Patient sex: M
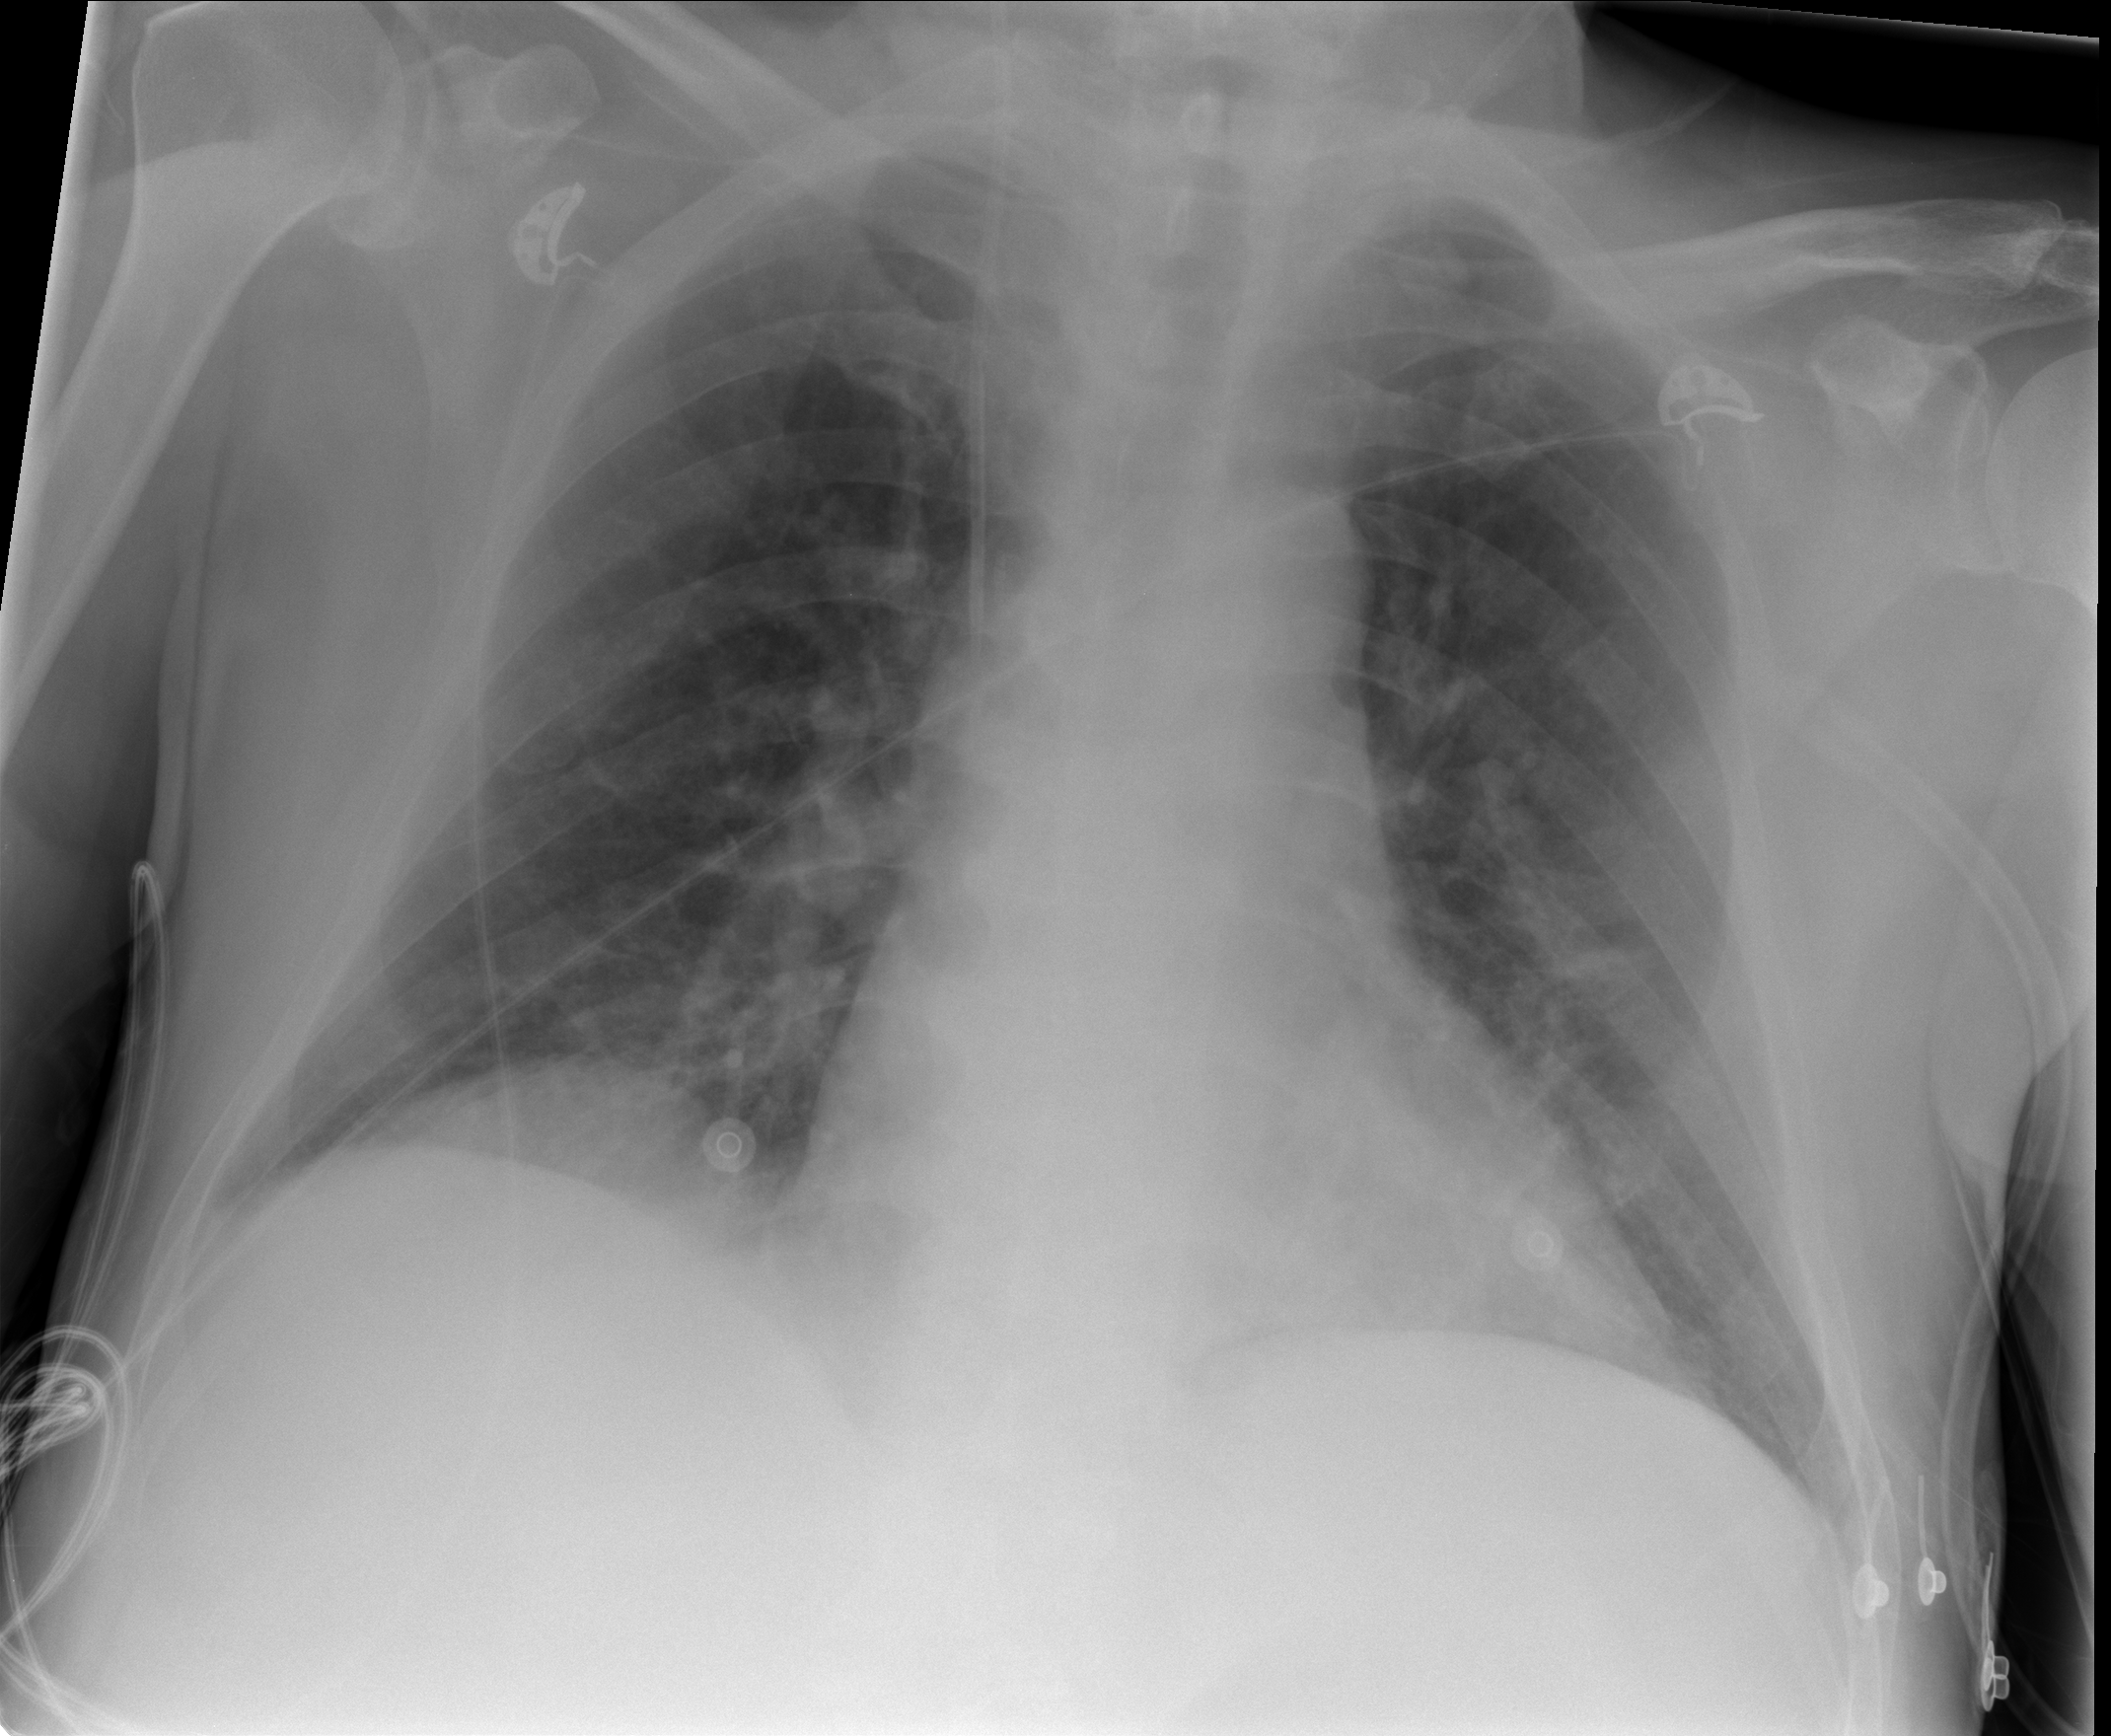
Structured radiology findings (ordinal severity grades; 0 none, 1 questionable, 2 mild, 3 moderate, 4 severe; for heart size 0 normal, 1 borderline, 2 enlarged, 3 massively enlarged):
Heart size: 1
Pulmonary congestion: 0
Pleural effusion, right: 0
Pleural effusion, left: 0
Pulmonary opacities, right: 0
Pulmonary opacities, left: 1
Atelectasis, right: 0
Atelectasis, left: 0